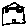
Label: house